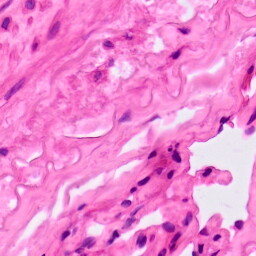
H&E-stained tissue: Lung